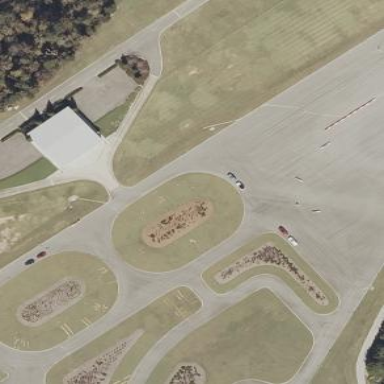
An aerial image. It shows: Motor sport raceway.